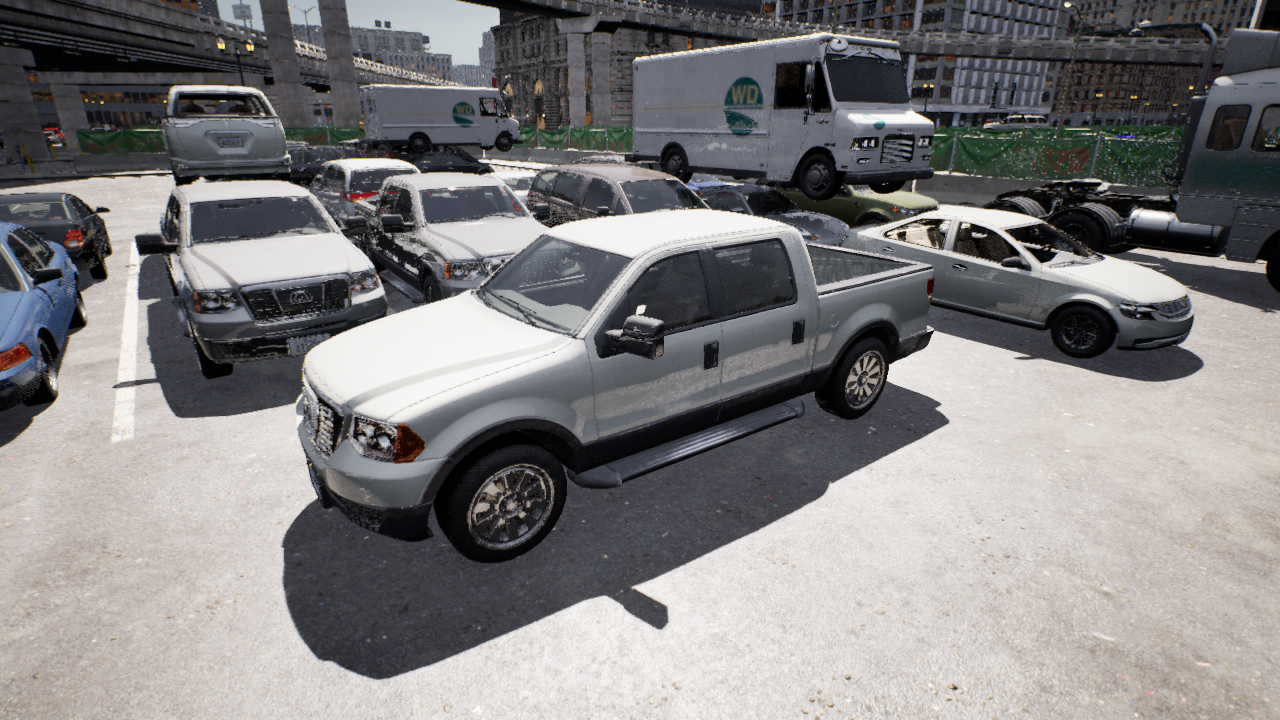
Venue: arterial
Lighting: clear day
Vehicle rig: pickup